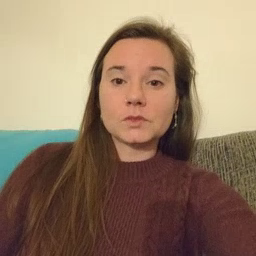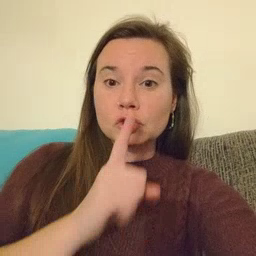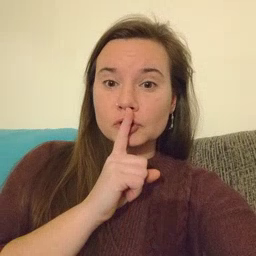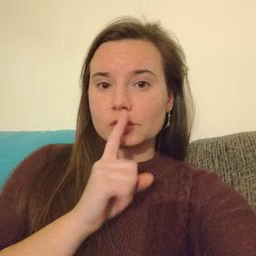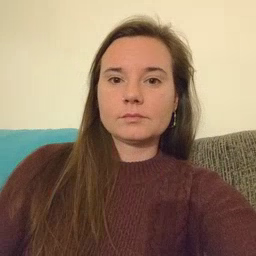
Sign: shhh